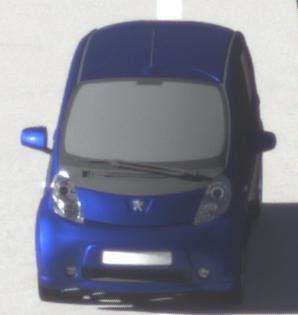
Make: Peugeot
Model: iOn
Detailed model: iOn
Model produced from: 2010/12
Model produced until: 2013/02
Doors: 5
Color: blue
Road condition: dry road
Daytime: morning or afternoon
Contrast: high contrast